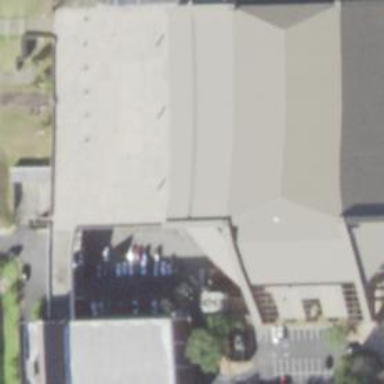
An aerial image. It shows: Commercial building.